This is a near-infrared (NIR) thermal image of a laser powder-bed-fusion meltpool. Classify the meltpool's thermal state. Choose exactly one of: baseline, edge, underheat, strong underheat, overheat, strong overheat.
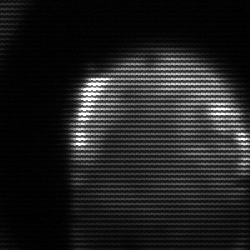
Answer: edge